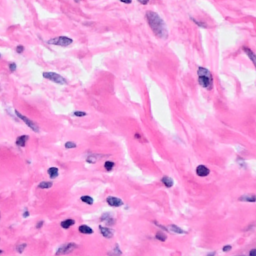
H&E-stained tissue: Breast